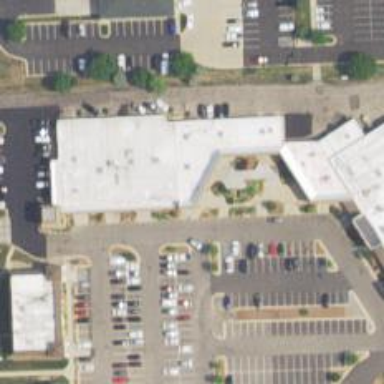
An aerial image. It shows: Healthcare clinic is depicted in the image.